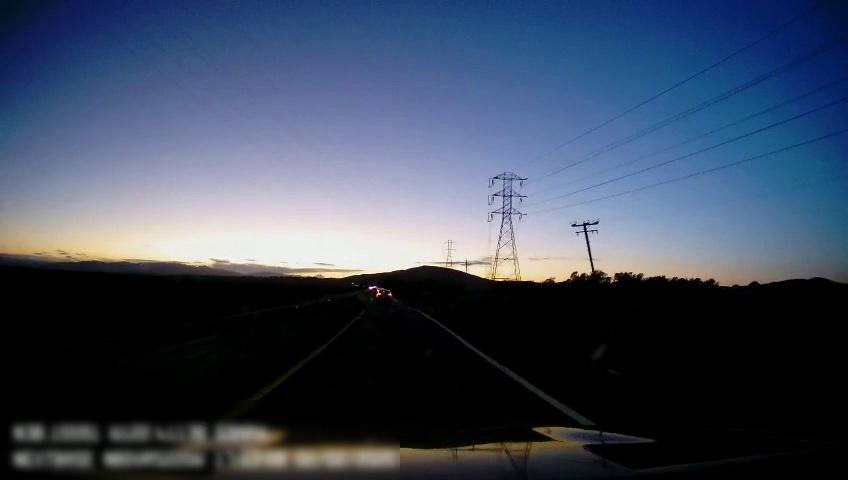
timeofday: Dusk/Dawn/Twilight
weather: Other
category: Drivable Space
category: Drivable Space
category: Vehicles | Car
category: Lanes | Current Lane
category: Lanes | Current Lane
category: Lanes | Opposite Lane